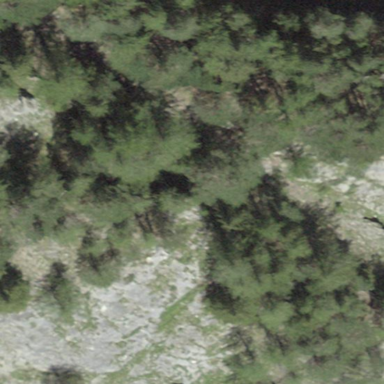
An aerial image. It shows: Forest with mixed types of leaves.